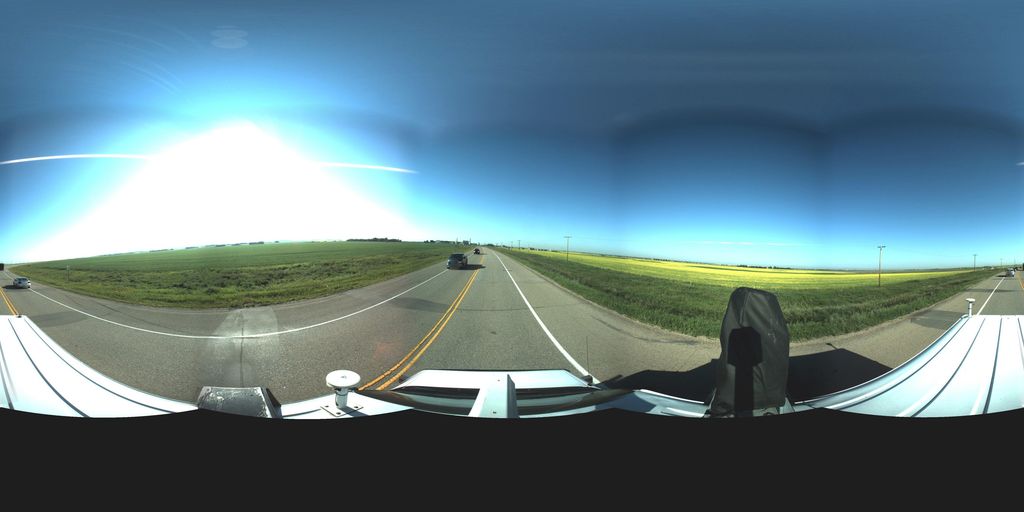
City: saskatoon